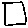
Label: square